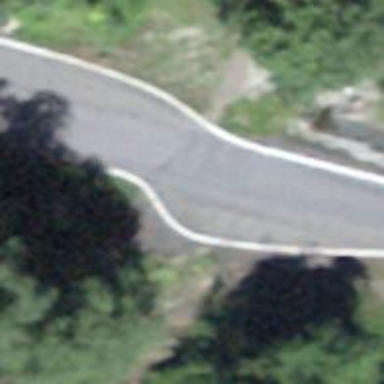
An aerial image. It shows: Bridge on unclassified asphalt road with top-grade track type.